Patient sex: M
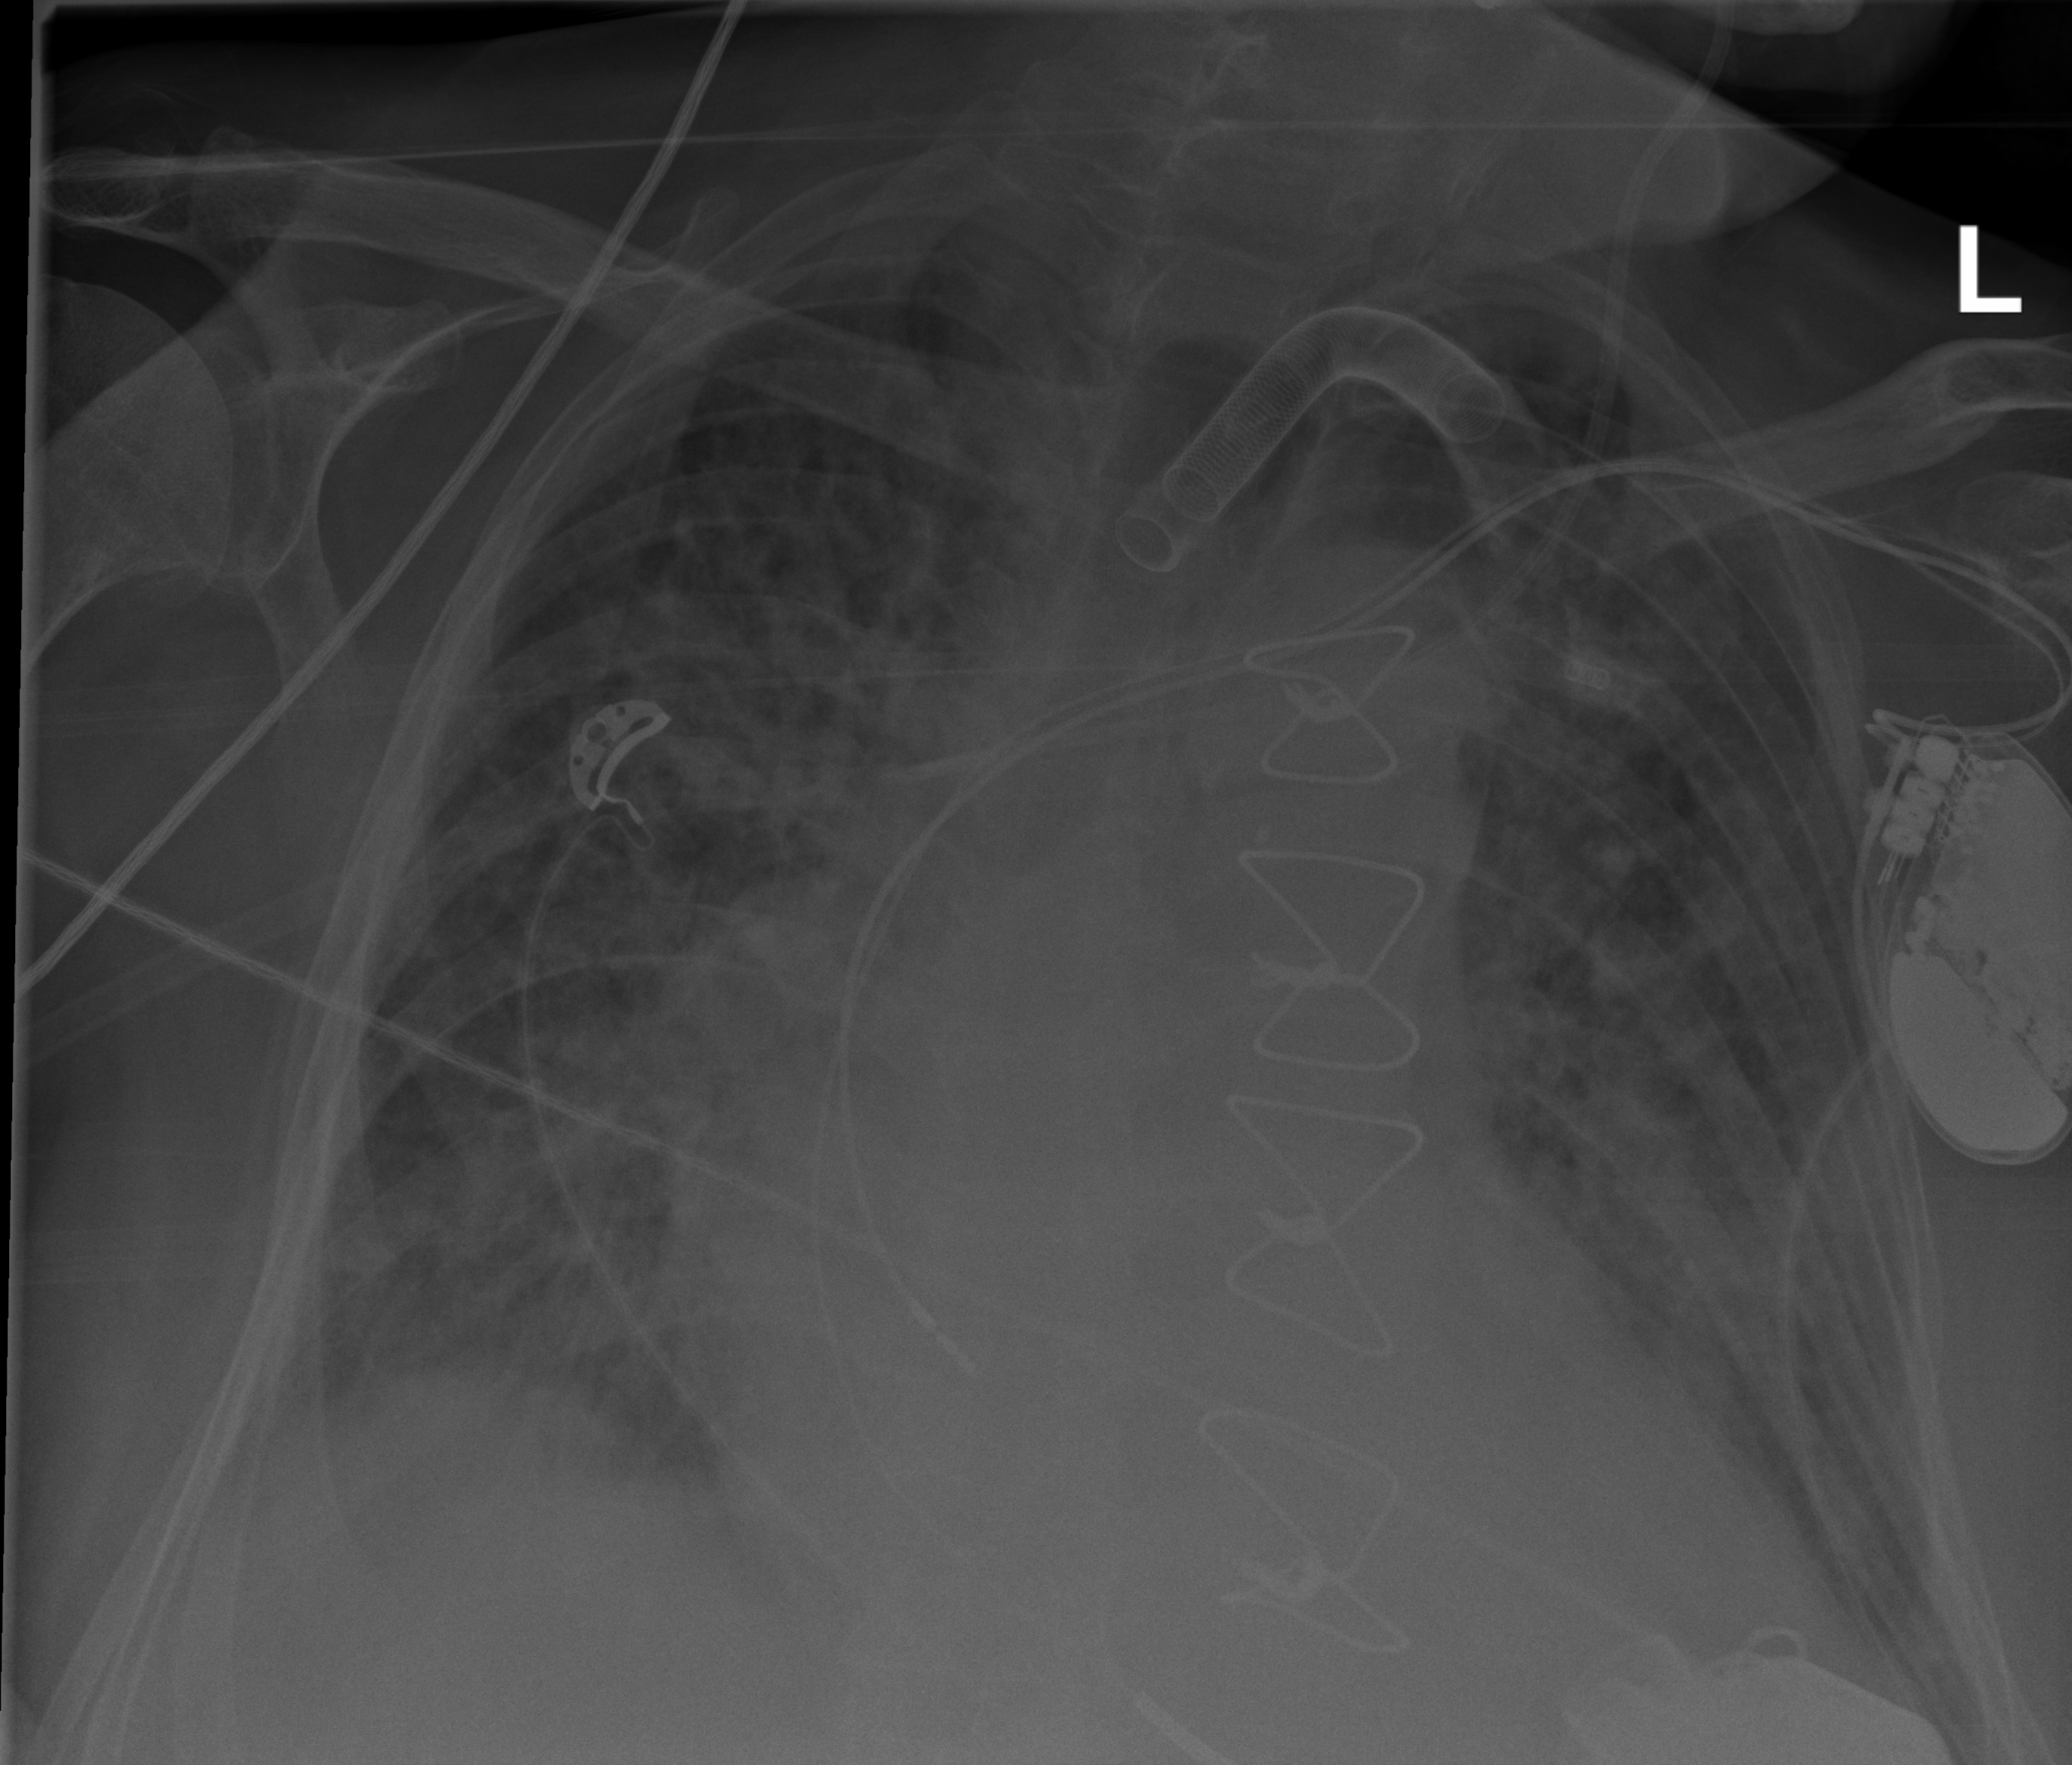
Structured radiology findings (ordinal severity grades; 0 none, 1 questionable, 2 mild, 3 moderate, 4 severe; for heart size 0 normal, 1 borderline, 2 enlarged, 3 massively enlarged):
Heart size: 3
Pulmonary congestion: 3
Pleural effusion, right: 2
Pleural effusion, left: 1
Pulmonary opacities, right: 3
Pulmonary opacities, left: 3
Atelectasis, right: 2
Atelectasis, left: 2